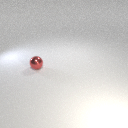
small red metal sphere